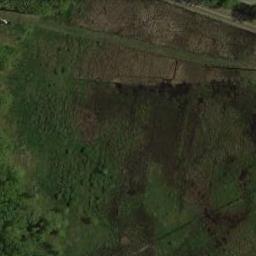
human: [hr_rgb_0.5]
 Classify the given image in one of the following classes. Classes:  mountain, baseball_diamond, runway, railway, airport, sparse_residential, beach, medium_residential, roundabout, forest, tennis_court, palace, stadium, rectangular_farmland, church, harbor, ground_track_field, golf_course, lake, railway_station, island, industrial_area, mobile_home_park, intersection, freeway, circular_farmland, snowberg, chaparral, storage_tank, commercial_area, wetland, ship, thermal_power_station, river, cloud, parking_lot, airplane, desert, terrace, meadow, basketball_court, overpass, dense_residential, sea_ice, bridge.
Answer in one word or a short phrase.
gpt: meadow